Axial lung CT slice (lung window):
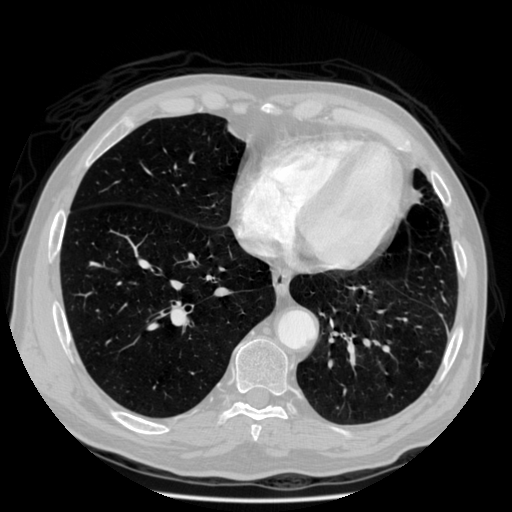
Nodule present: no